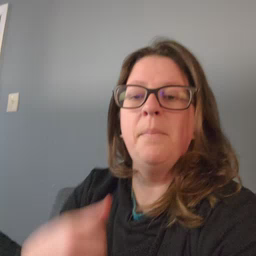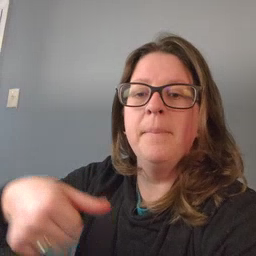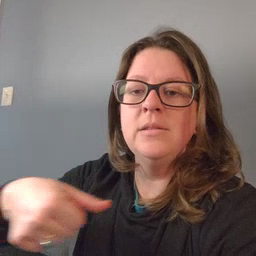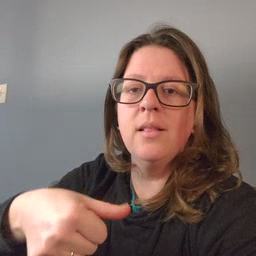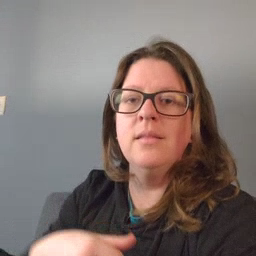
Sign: puzzle